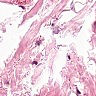
Metastatic tissue present: no